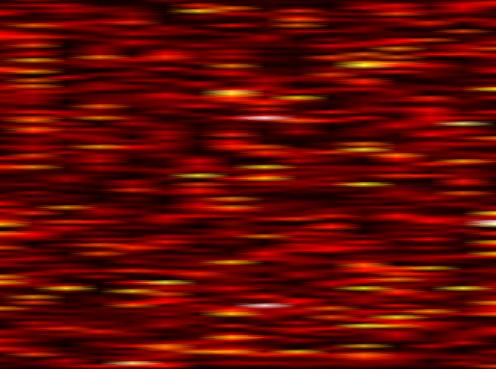
Label: OFDM